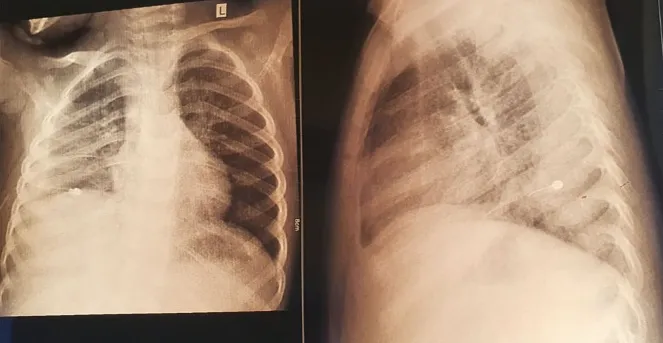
Thoracic radiography revealing right pleural effusion.
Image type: radiology (x_ray)